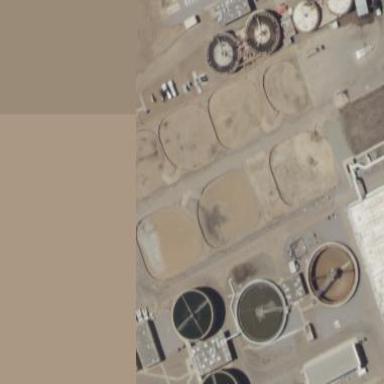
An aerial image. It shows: View of wastewater plant.